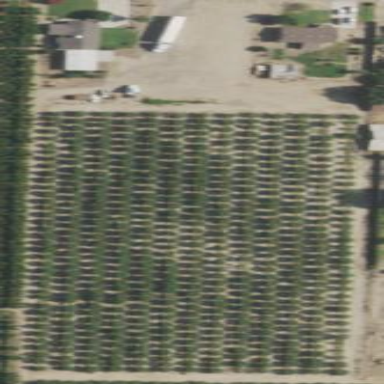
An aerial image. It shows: Vineyard where grapes are grown.